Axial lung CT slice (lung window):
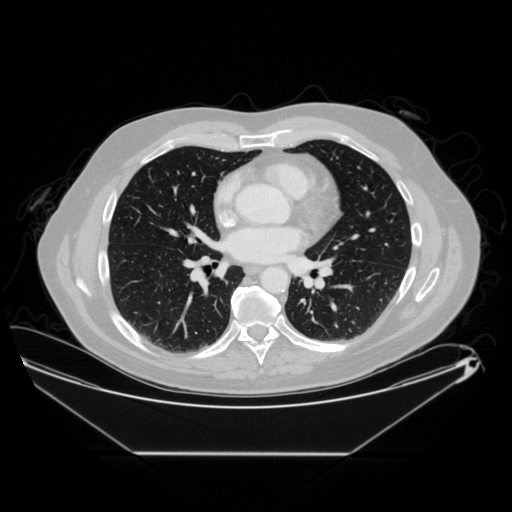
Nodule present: no